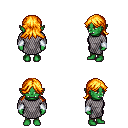
a pixel art fantasy rpg character, female body template, orc, green skin, chain mail, teal pants, light blonde loose hair, white cloth bracers, four views (front, back, left, right), 2x2 character sprite sheet, small pixel art, hard edges, no anti-aliasing